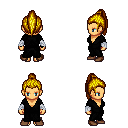
a pixel art fantasy rpg character, female body template, human, tanned skin, gray robe, gold greaves, blonde long topknot hairstyle, white cloth bandages, brown shoes, four views (front, back, left, right), 2x2 character sprite sheet, small pixel art, hard edges, no anti-aliasing